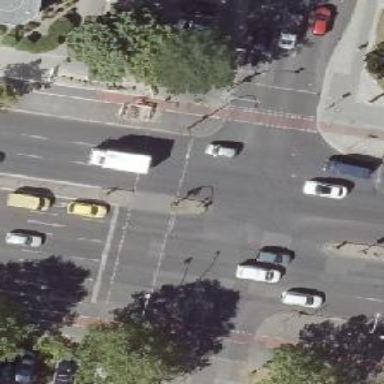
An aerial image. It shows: Asphalt footway with marked crossing equipped with traffic signals.